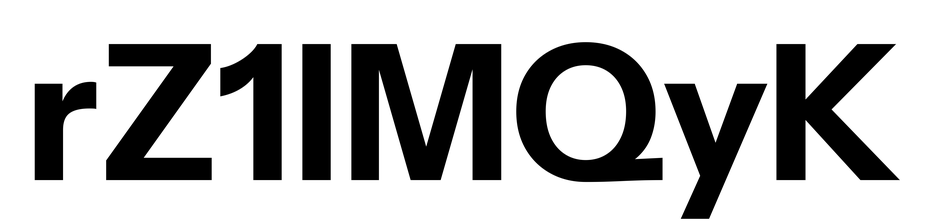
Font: InstrumentSans_Bold